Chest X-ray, PA view. Patient: 20 years old, sex M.
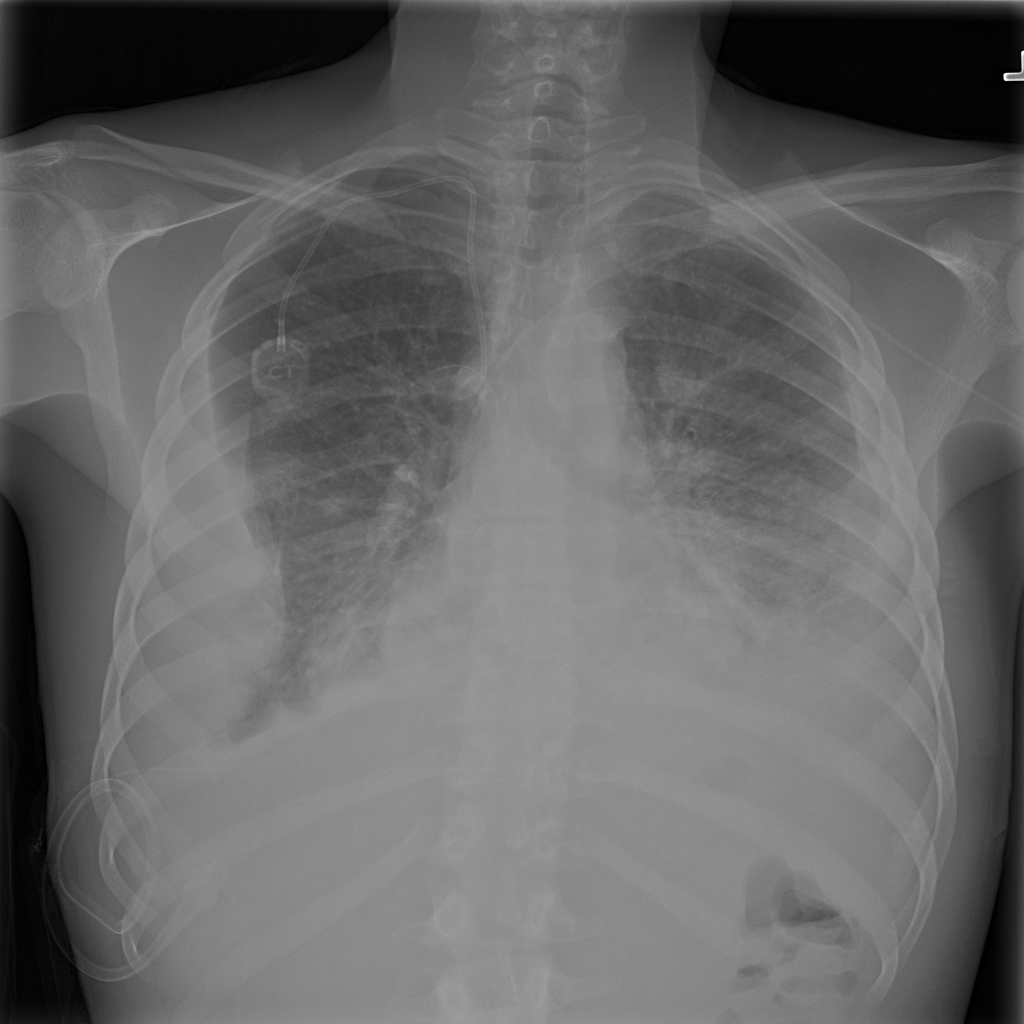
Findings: Mass, Nodule